Question: Ok, here is the problem, my app allow users to insert any image. It is up to them insert very big or very long image. But when I rentder image I want the 'width="50px"' and 'height="100px"'.
ok if I do
'''
.myImage{
width:50px;
height:100px;
}
'''
then the image could be distorted cos the proportion is not accurate. So, here is what I think. First I want the image to have 'width:50px' then if the 'height>100px', then CSS will trim off the bottom.
Ok, let see this example, user inserted a big image with 'width=150px' and 'height=600px'. So if I reduce the width to '50px', the the height will be '200px'. I want to cut the bottom of the image so it will show only '(w: 50px, h: 100px)' see the picture:

So how to do that?
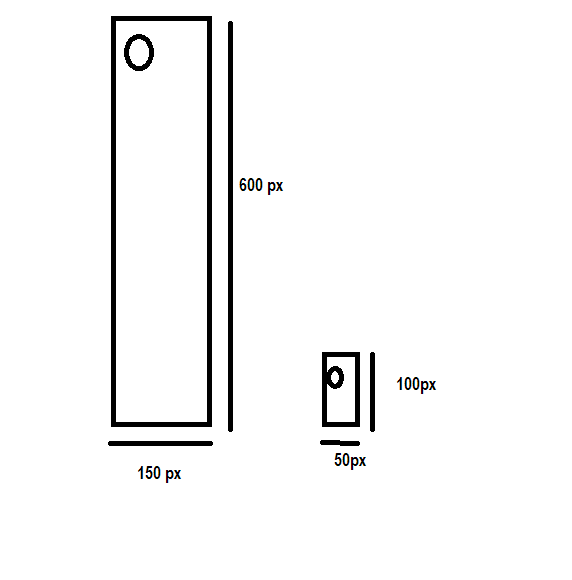
Answer: 1) Trim image with '<div>' and 'overflow:hidden':
'''
div.trim {
max-height:100px;
max-width: 50px;
overflow: hidden;
}
<div class="trim"><img src="veryBigImage.png"/></div>
'''
2) Use 'max-width: 50px;' and 'max-height: 100px' for image itself. So image will preserve it's dimensions